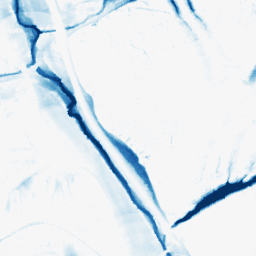
Category: morphological
Decomposition family: morphological_ellipse
Decomposition parameters: operation: closing
width: 20
height: 50
Upsampling method: bspline
Upsampling parameters: scale: 4
Upsampling scale: 4